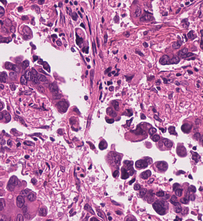
Tumor epithelial tissue: yes
Tumor-associated stroma tissue: yes
Normal tissue: no